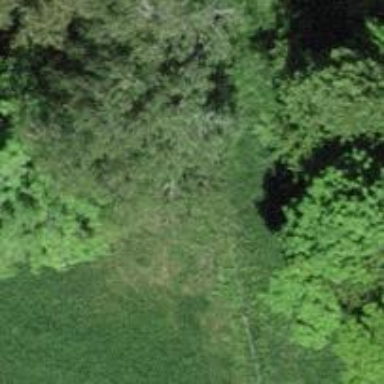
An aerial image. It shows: Hedge barrier.